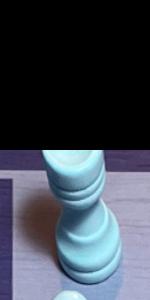
Label: Rook_White